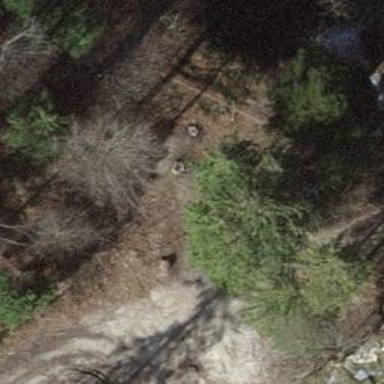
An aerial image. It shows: Brown bench.